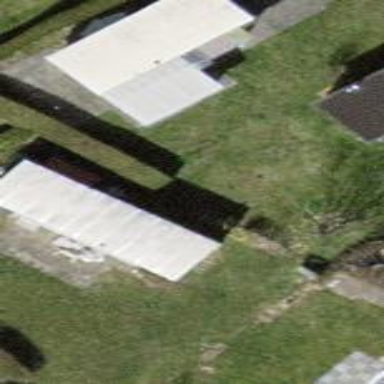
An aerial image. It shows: Static caravan building.